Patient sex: F
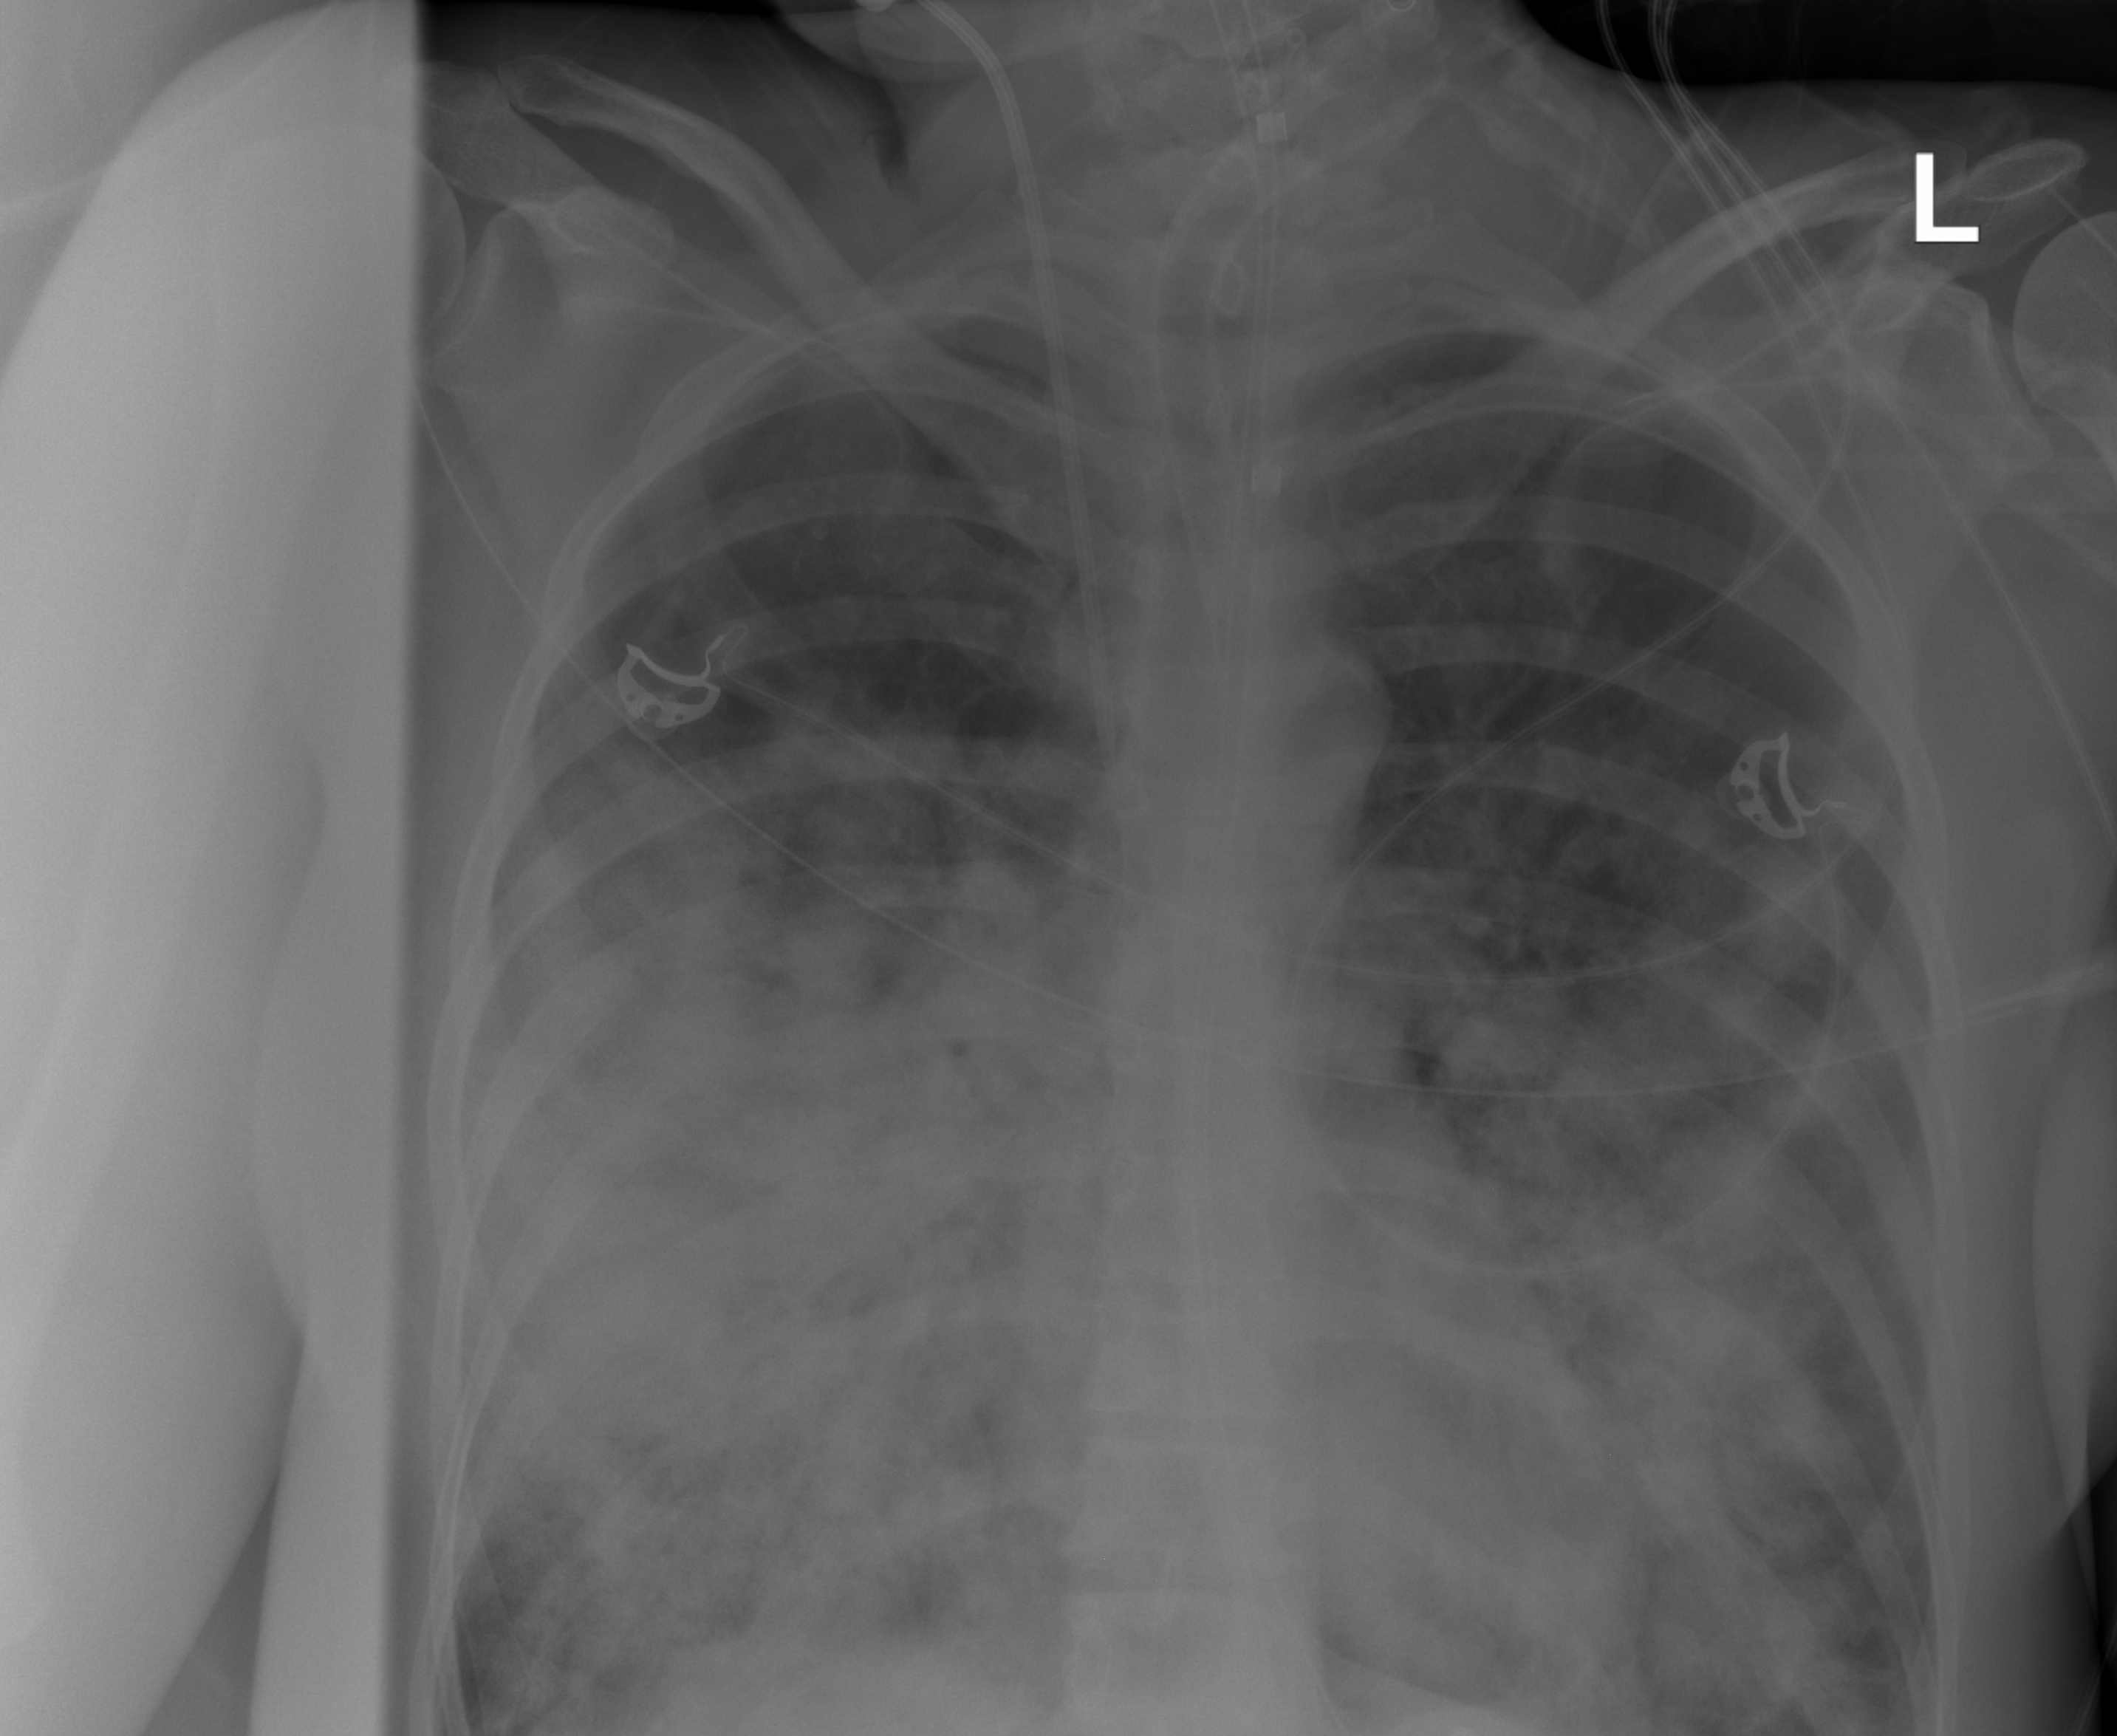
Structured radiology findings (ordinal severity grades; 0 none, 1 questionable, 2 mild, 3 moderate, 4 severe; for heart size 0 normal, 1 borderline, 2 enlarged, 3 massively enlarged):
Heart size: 0
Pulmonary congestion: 0
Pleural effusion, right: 0
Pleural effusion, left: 0
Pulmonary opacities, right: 4
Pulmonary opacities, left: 4
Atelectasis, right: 3
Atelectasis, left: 3